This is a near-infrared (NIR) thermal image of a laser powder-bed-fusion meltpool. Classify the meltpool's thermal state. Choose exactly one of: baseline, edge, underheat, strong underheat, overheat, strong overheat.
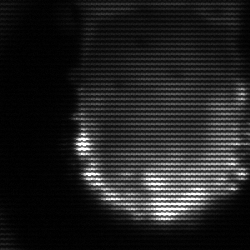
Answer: baseline